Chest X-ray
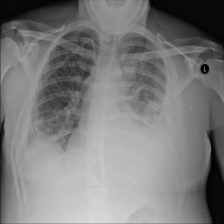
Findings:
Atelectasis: positive
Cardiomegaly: negative
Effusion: positive
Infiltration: negative
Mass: negative
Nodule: negative
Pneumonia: negative
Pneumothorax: negative
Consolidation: negative
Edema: negative
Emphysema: negative
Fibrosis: negative
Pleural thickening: negative
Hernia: negative